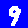
Digit: 9